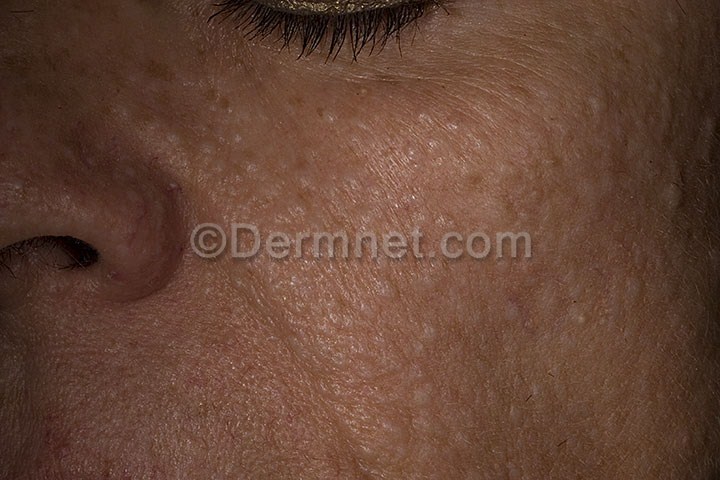
Disease: Systemic Disease